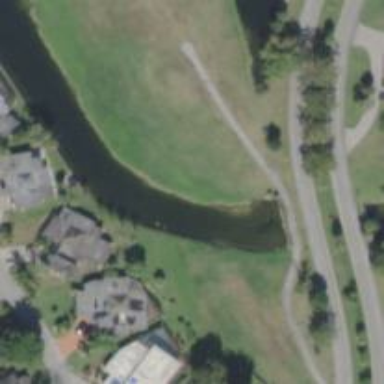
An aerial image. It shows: Canal.